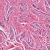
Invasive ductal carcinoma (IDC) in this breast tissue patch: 0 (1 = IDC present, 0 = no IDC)